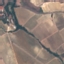
Land use / land cover: PermanentCrop